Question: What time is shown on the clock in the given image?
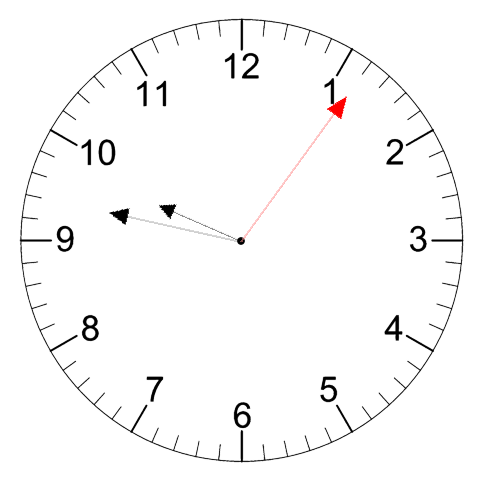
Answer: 09:47:06